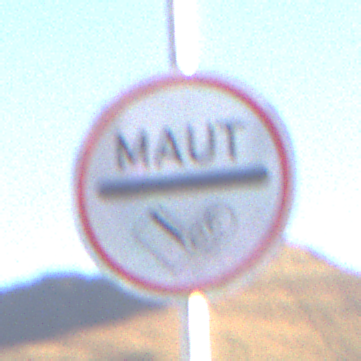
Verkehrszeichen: MautflichtigeStrecke
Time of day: SunriseSunset
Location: Outdoor (Nature)
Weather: Clear
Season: NotSpecified
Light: Natural